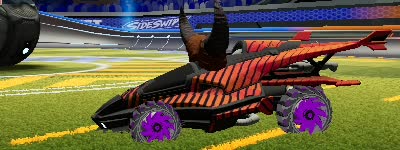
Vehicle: aftershock